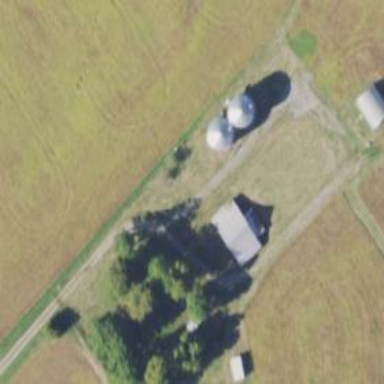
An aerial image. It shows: Silo.